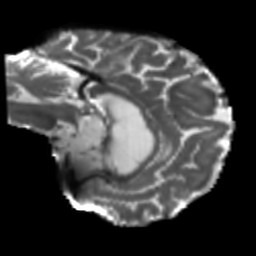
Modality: T2w
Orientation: sagittal
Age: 63
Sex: female
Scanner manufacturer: siemens
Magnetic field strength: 3 T
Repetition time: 5.47 s
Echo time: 0.0854 s